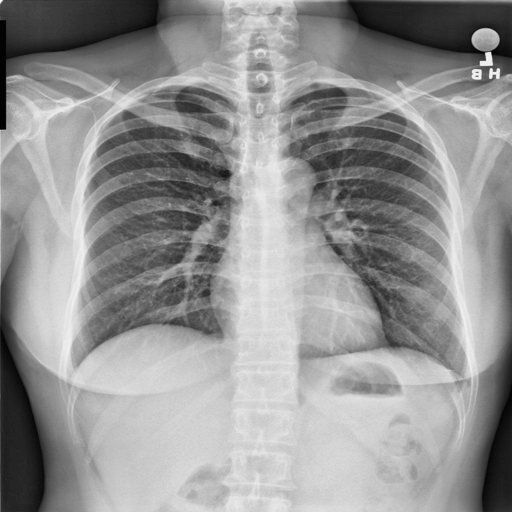
Finding: NORMAL